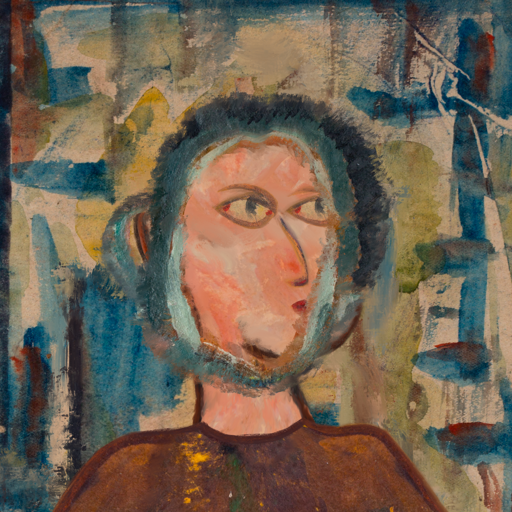
Background: Orphan, Head And Neck Side: Roy_Bahadur, Face Side: GypsyMother, Bust: Comrade, Hair Side: Boggyland, Head Accessory: Blank, Second Necklace: Blank, Necklace: Blank, Baby: Blank